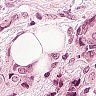
Metastatic tissue present: yes